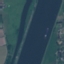
Land use / land cover class: River